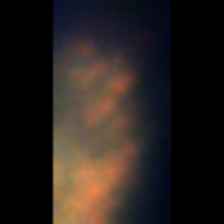
Taxon: Unknown_full_image
Group: Unknown